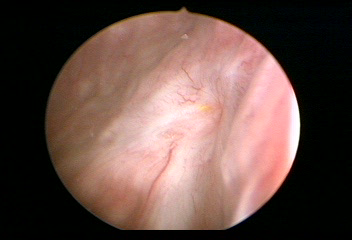
Modality: WLC
Class: Normal mucosa
Bladder cancer association: No